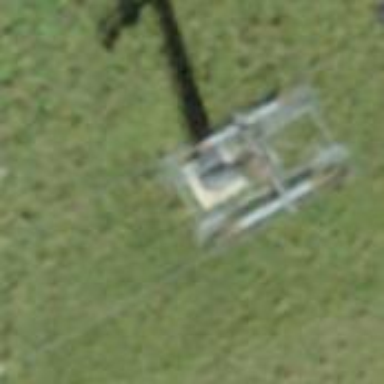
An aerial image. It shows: Pylon used for aerialway.